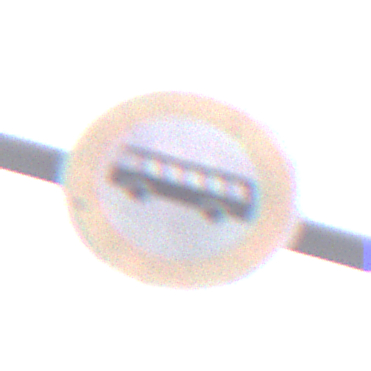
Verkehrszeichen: VerbotKraftomnibusse
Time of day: Midday
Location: Outdoor (Urban)
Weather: Overcast
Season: NotSpecified
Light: Natural